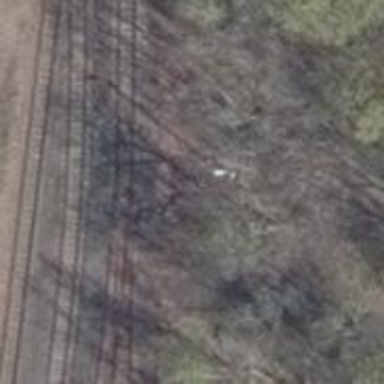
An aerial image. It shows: Railway spur service.